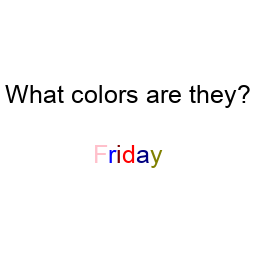
Color: pink, blue, maroon, red, navy, olive
Background color: white
Question text color: black